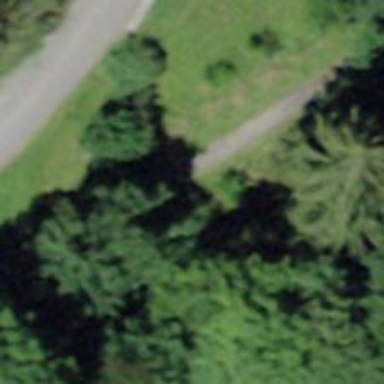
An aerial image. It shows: Unpaved path.